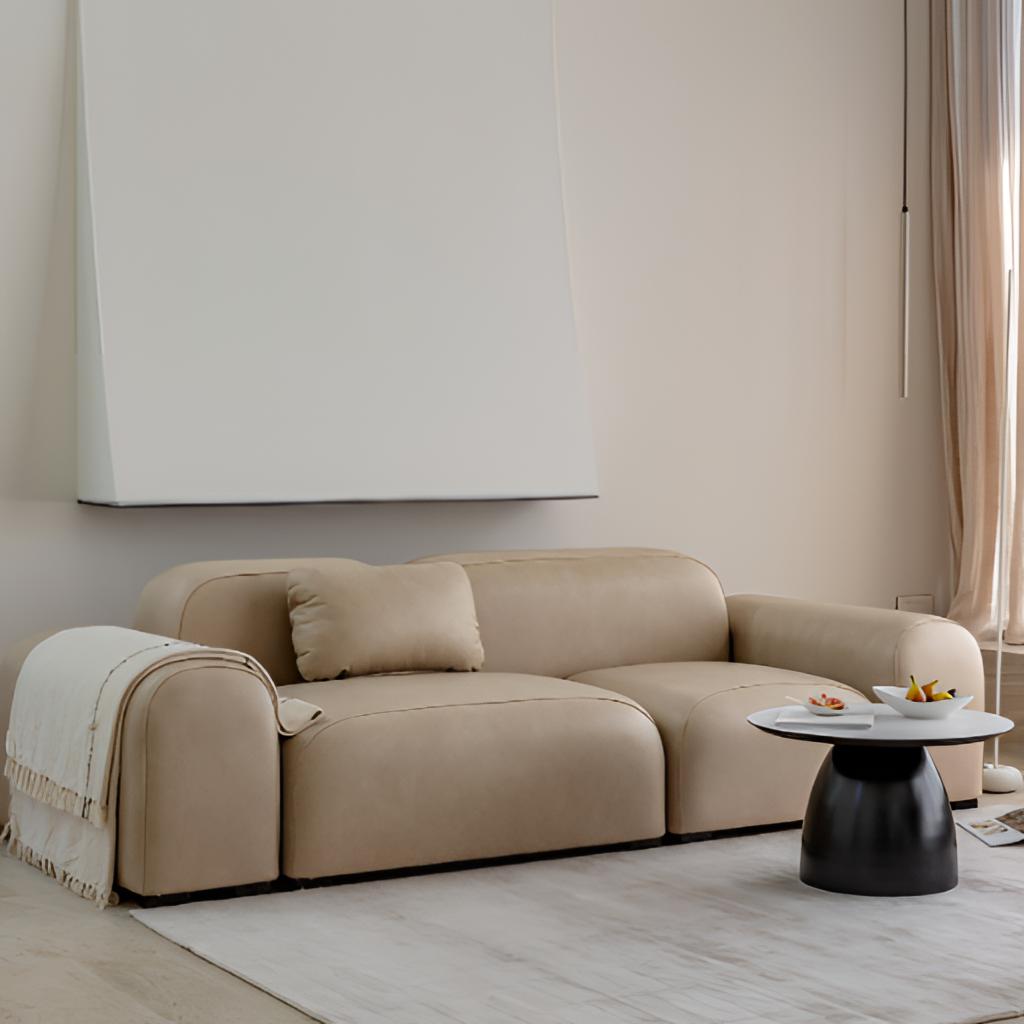
living room, beige leather sofa, paint wallpaper, with solid pattern, modern, beige wood flooring, with plank pattern